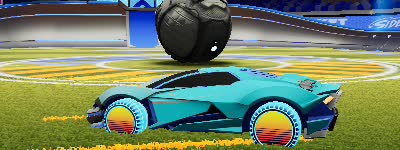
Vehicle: werewolf